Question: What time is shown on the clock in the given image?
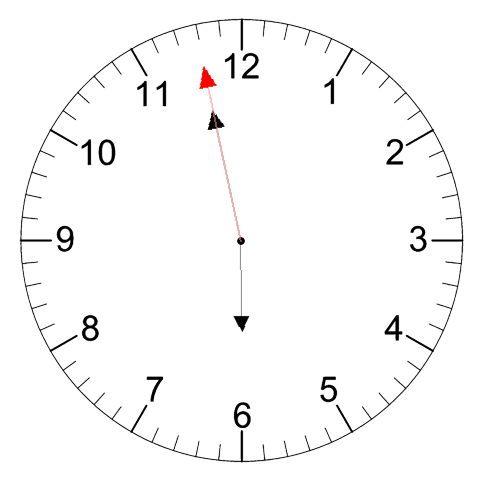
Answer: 05:57:58